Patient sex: F
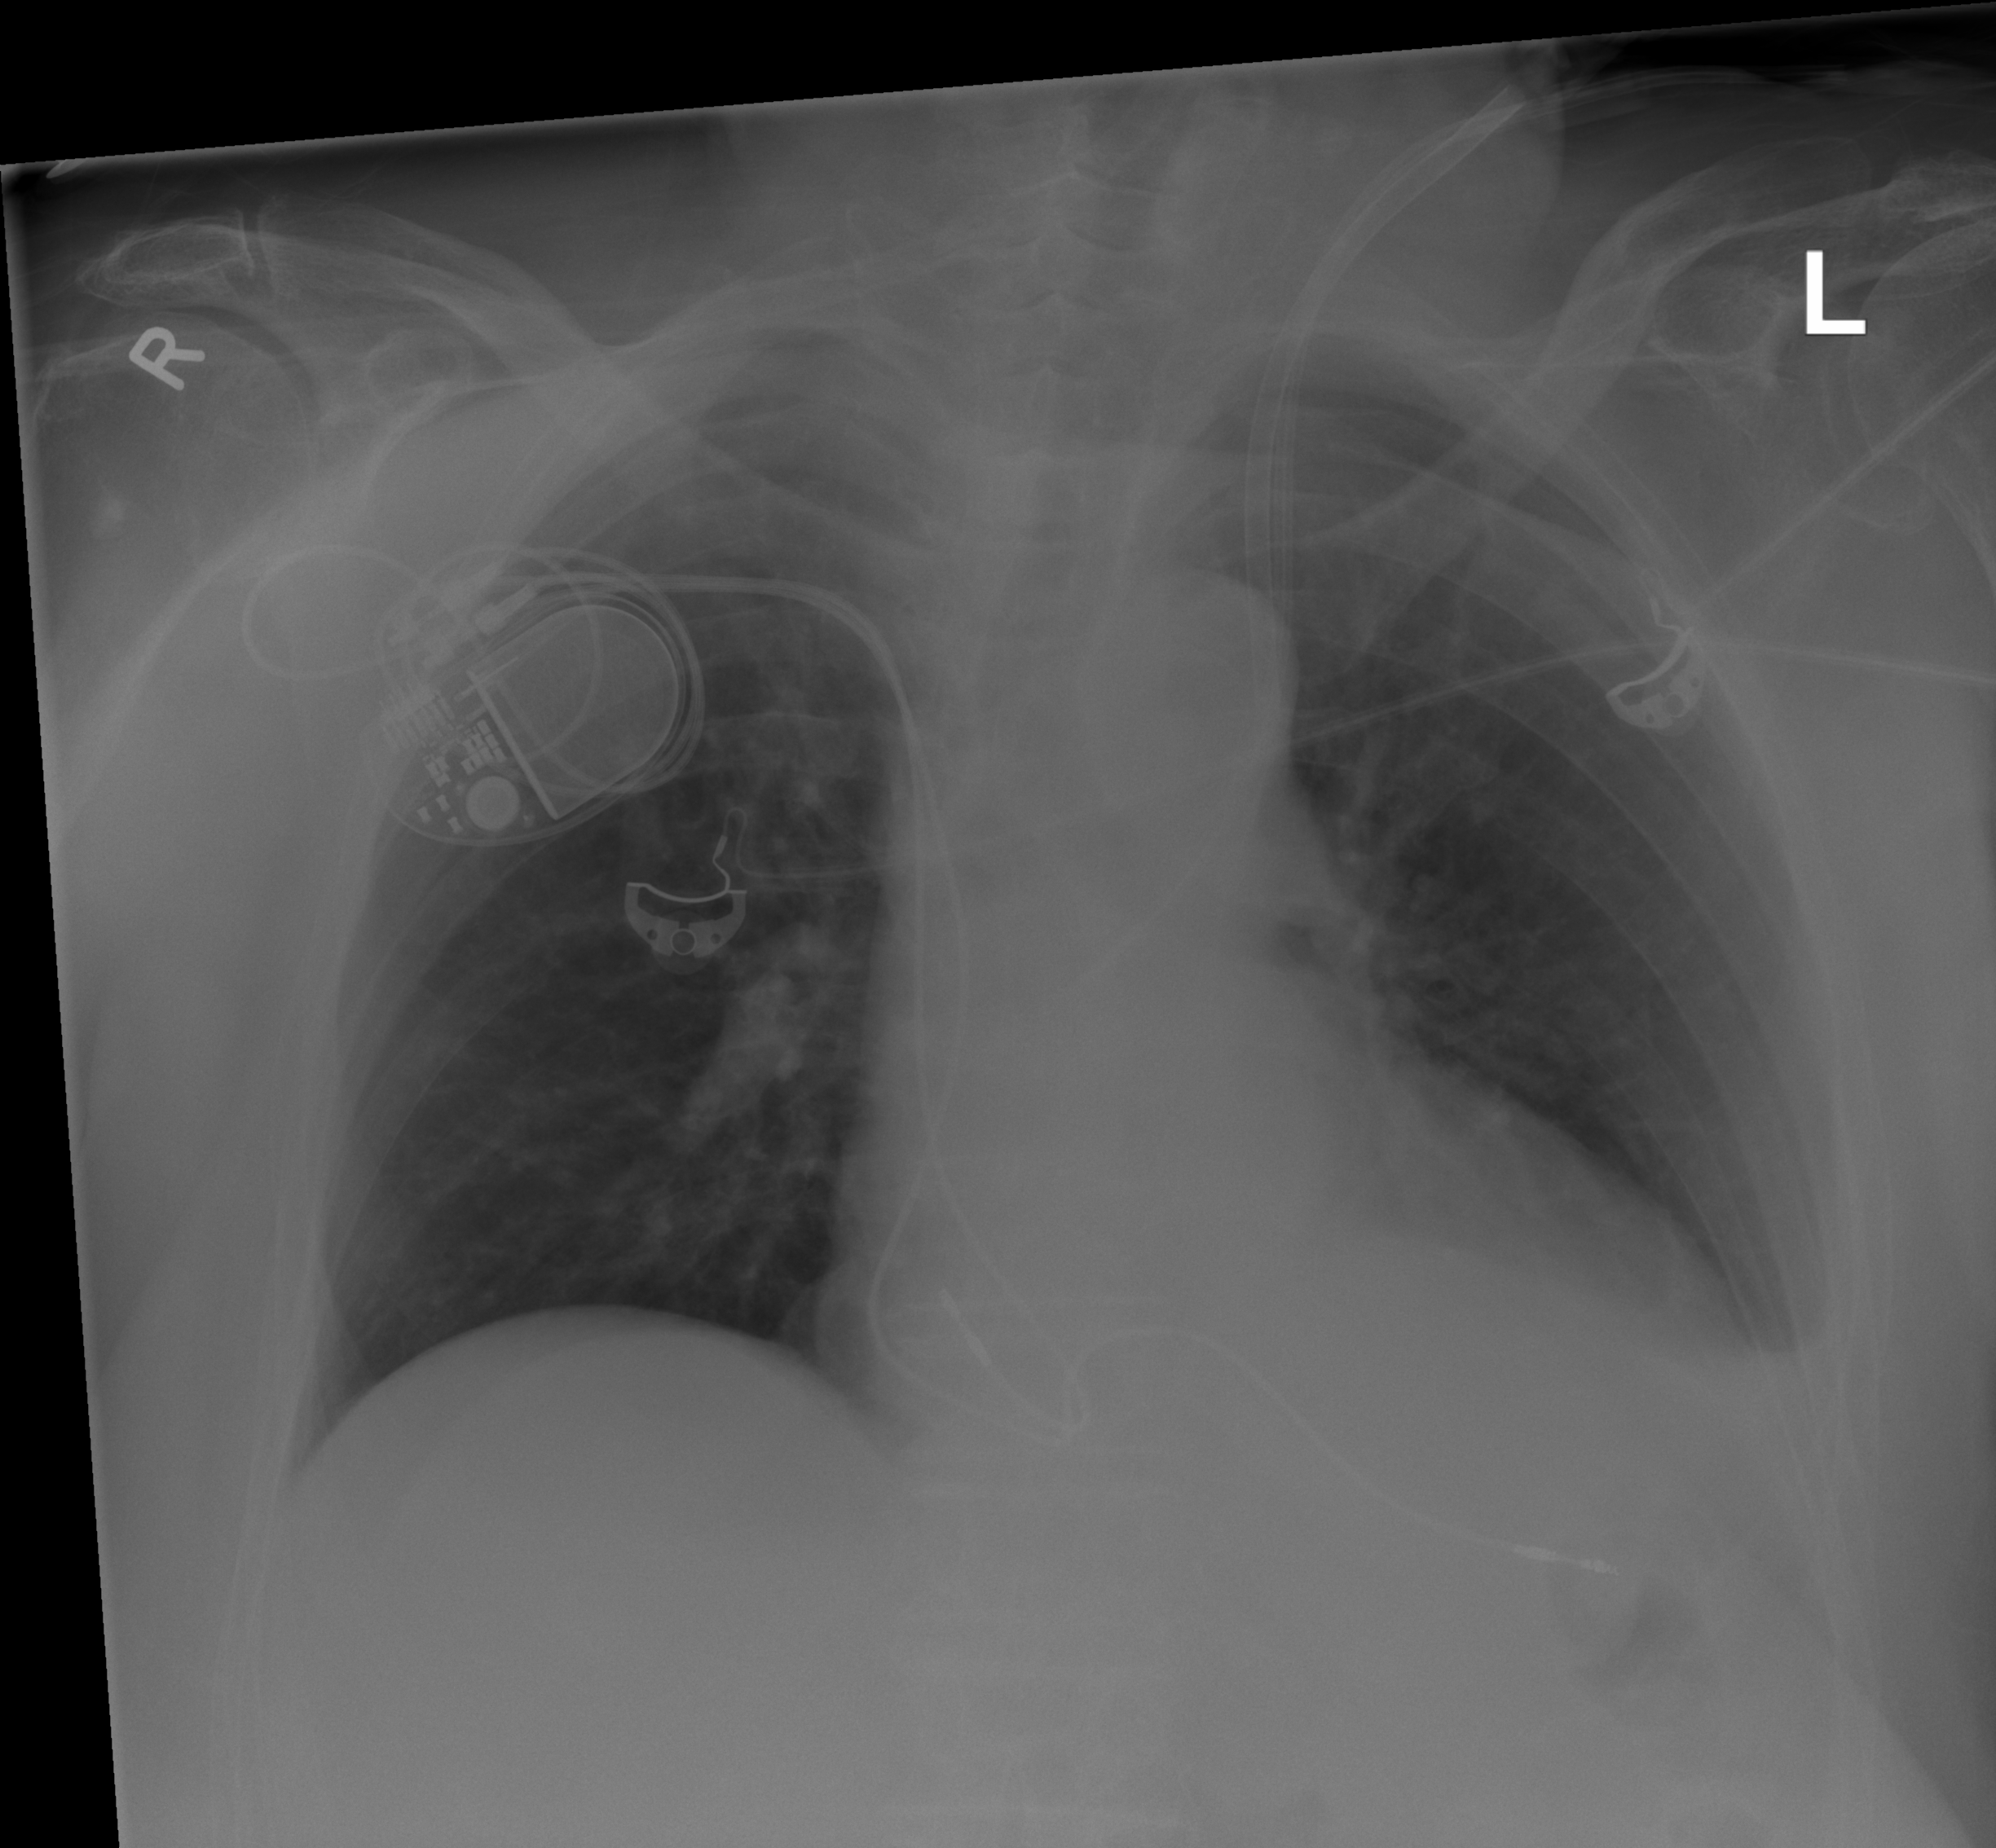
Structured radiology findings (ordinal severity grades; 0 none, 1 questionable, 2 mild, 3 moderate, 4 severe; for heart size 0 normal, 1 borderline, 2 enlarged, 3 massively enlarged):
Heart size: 2
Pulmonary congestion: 0
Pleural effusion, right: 0
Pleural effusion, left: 2
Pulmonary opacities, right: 0
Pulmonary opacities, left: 0
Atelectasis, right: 0
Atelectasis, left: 2